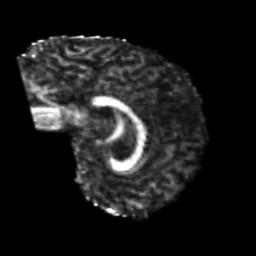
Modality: FA
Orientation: sagittal
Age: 22
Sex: male
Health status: healthy
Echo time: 0.074 s